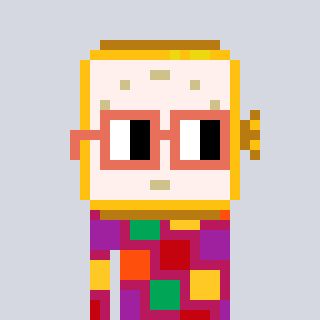
a pixel art character with square orange glasses, a watch-shaped head and a darkpink-colored body on a cool background